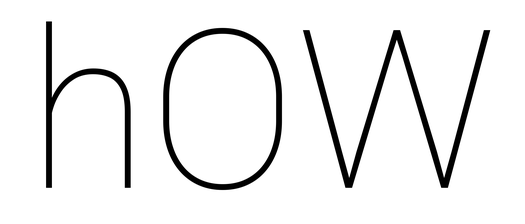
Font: Roboto_Thin